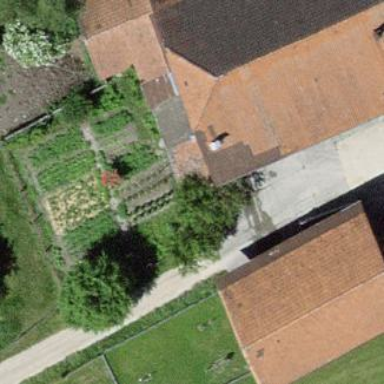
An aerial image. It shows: Rural barn.